Chest X-ray:
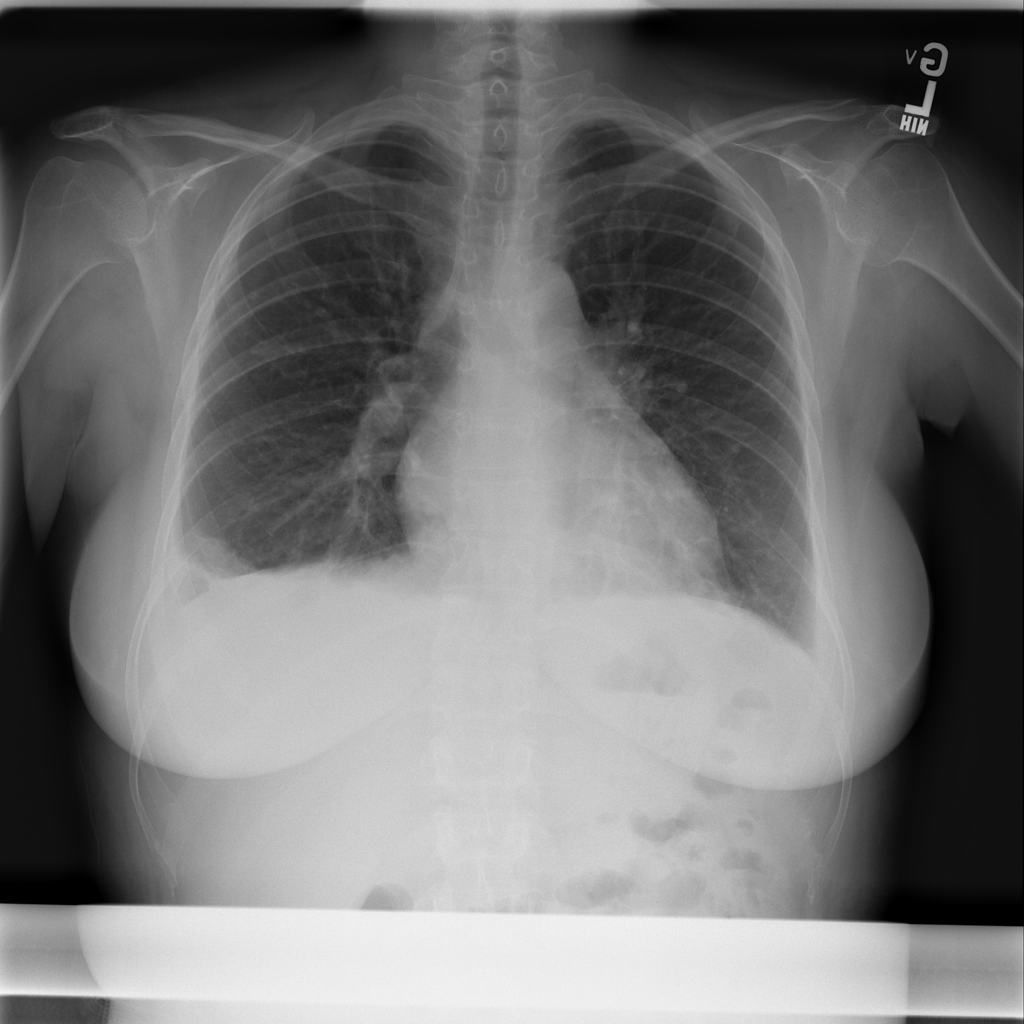
Findings: Consolidation, Effusion
No abnormal finding: no